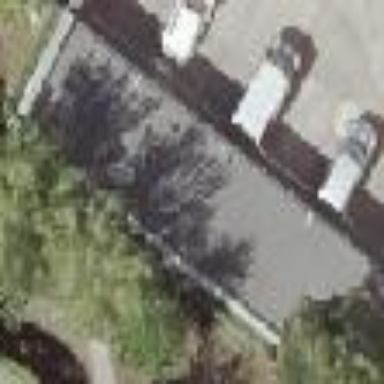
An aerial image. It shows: Group of garages.